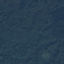
Land use / land cover class: Forest